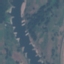
Land use / land cover class: River